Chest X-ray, AP view. Patient: 53 years old, sex M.
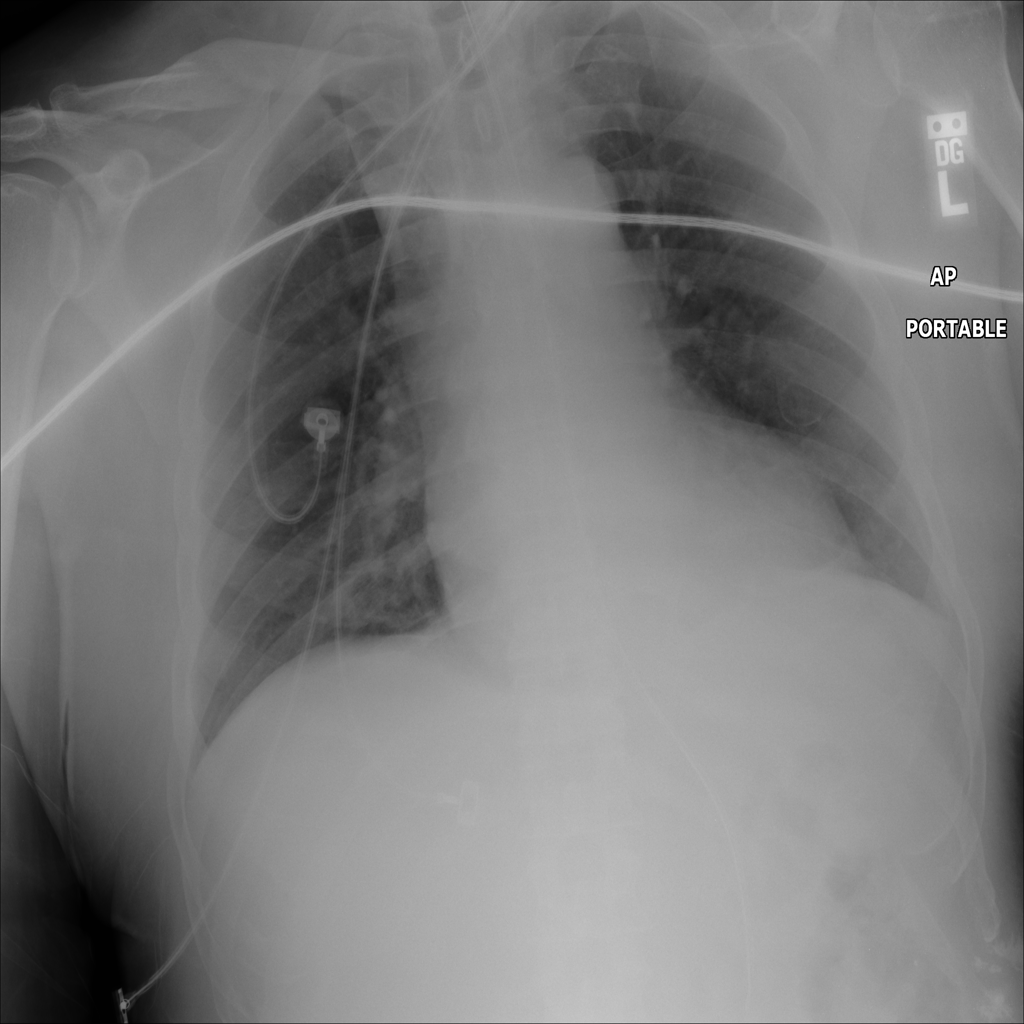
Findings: No Finding